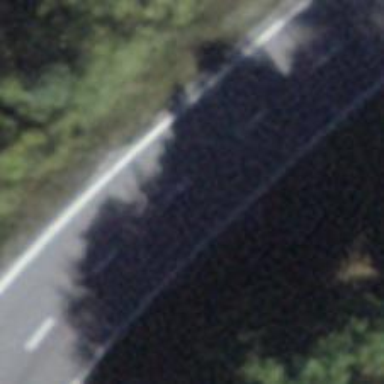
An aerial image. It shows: Tertiary road.